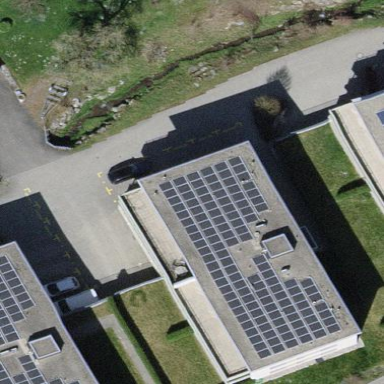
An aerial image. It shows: Solar power generator using photovoltaic panels.